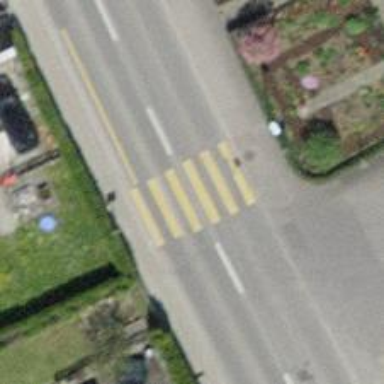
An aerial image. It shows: Uncontrolled zebra crossing on the road.